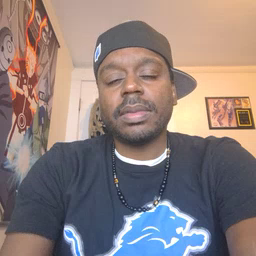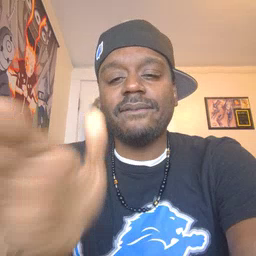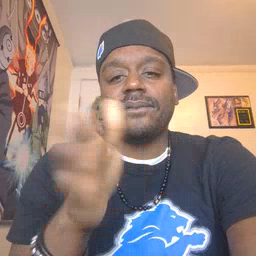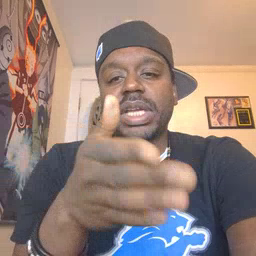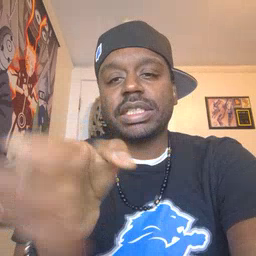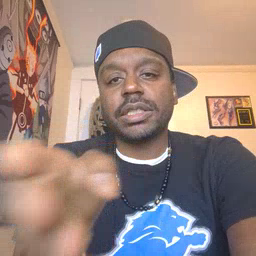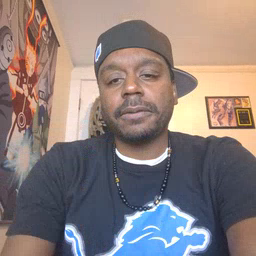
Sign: fish